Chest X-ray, PA view. Patient: 23 years old, sex F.
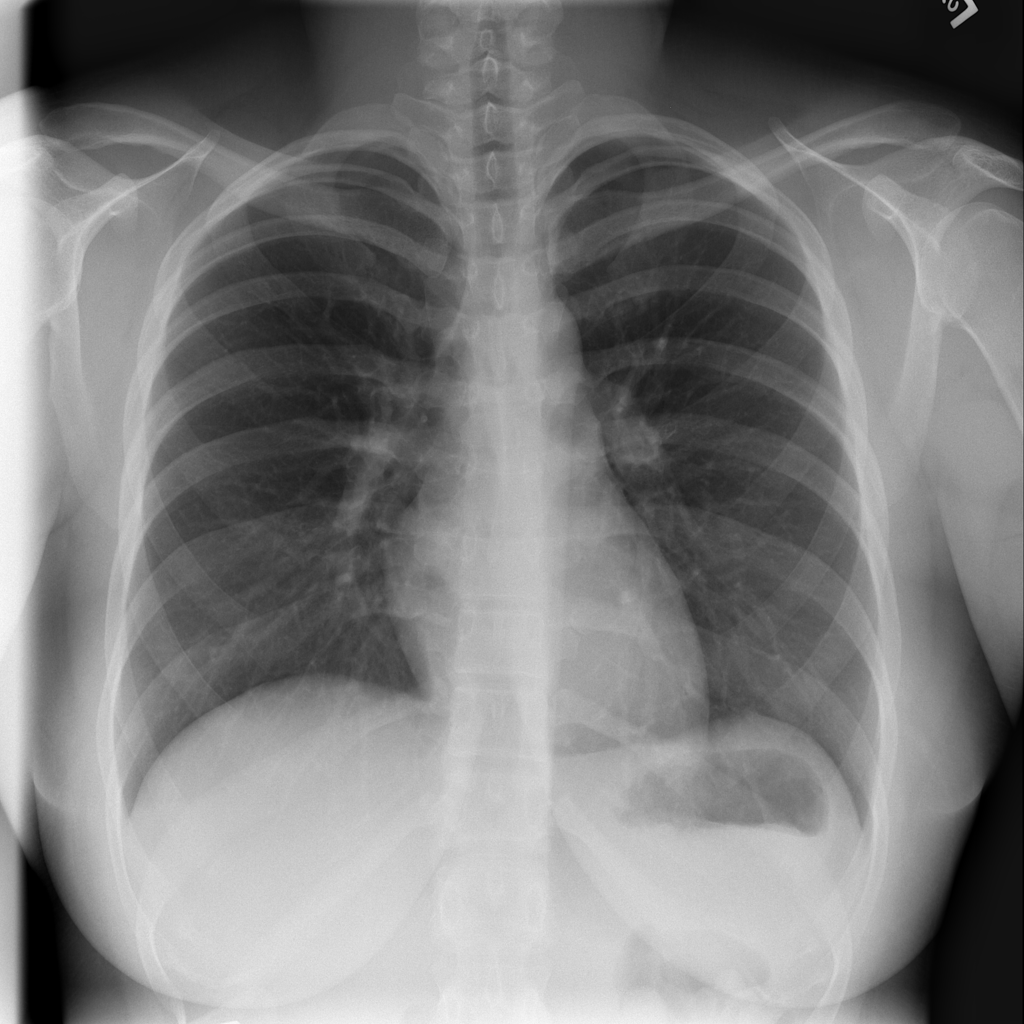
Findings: No Finding